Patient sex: F
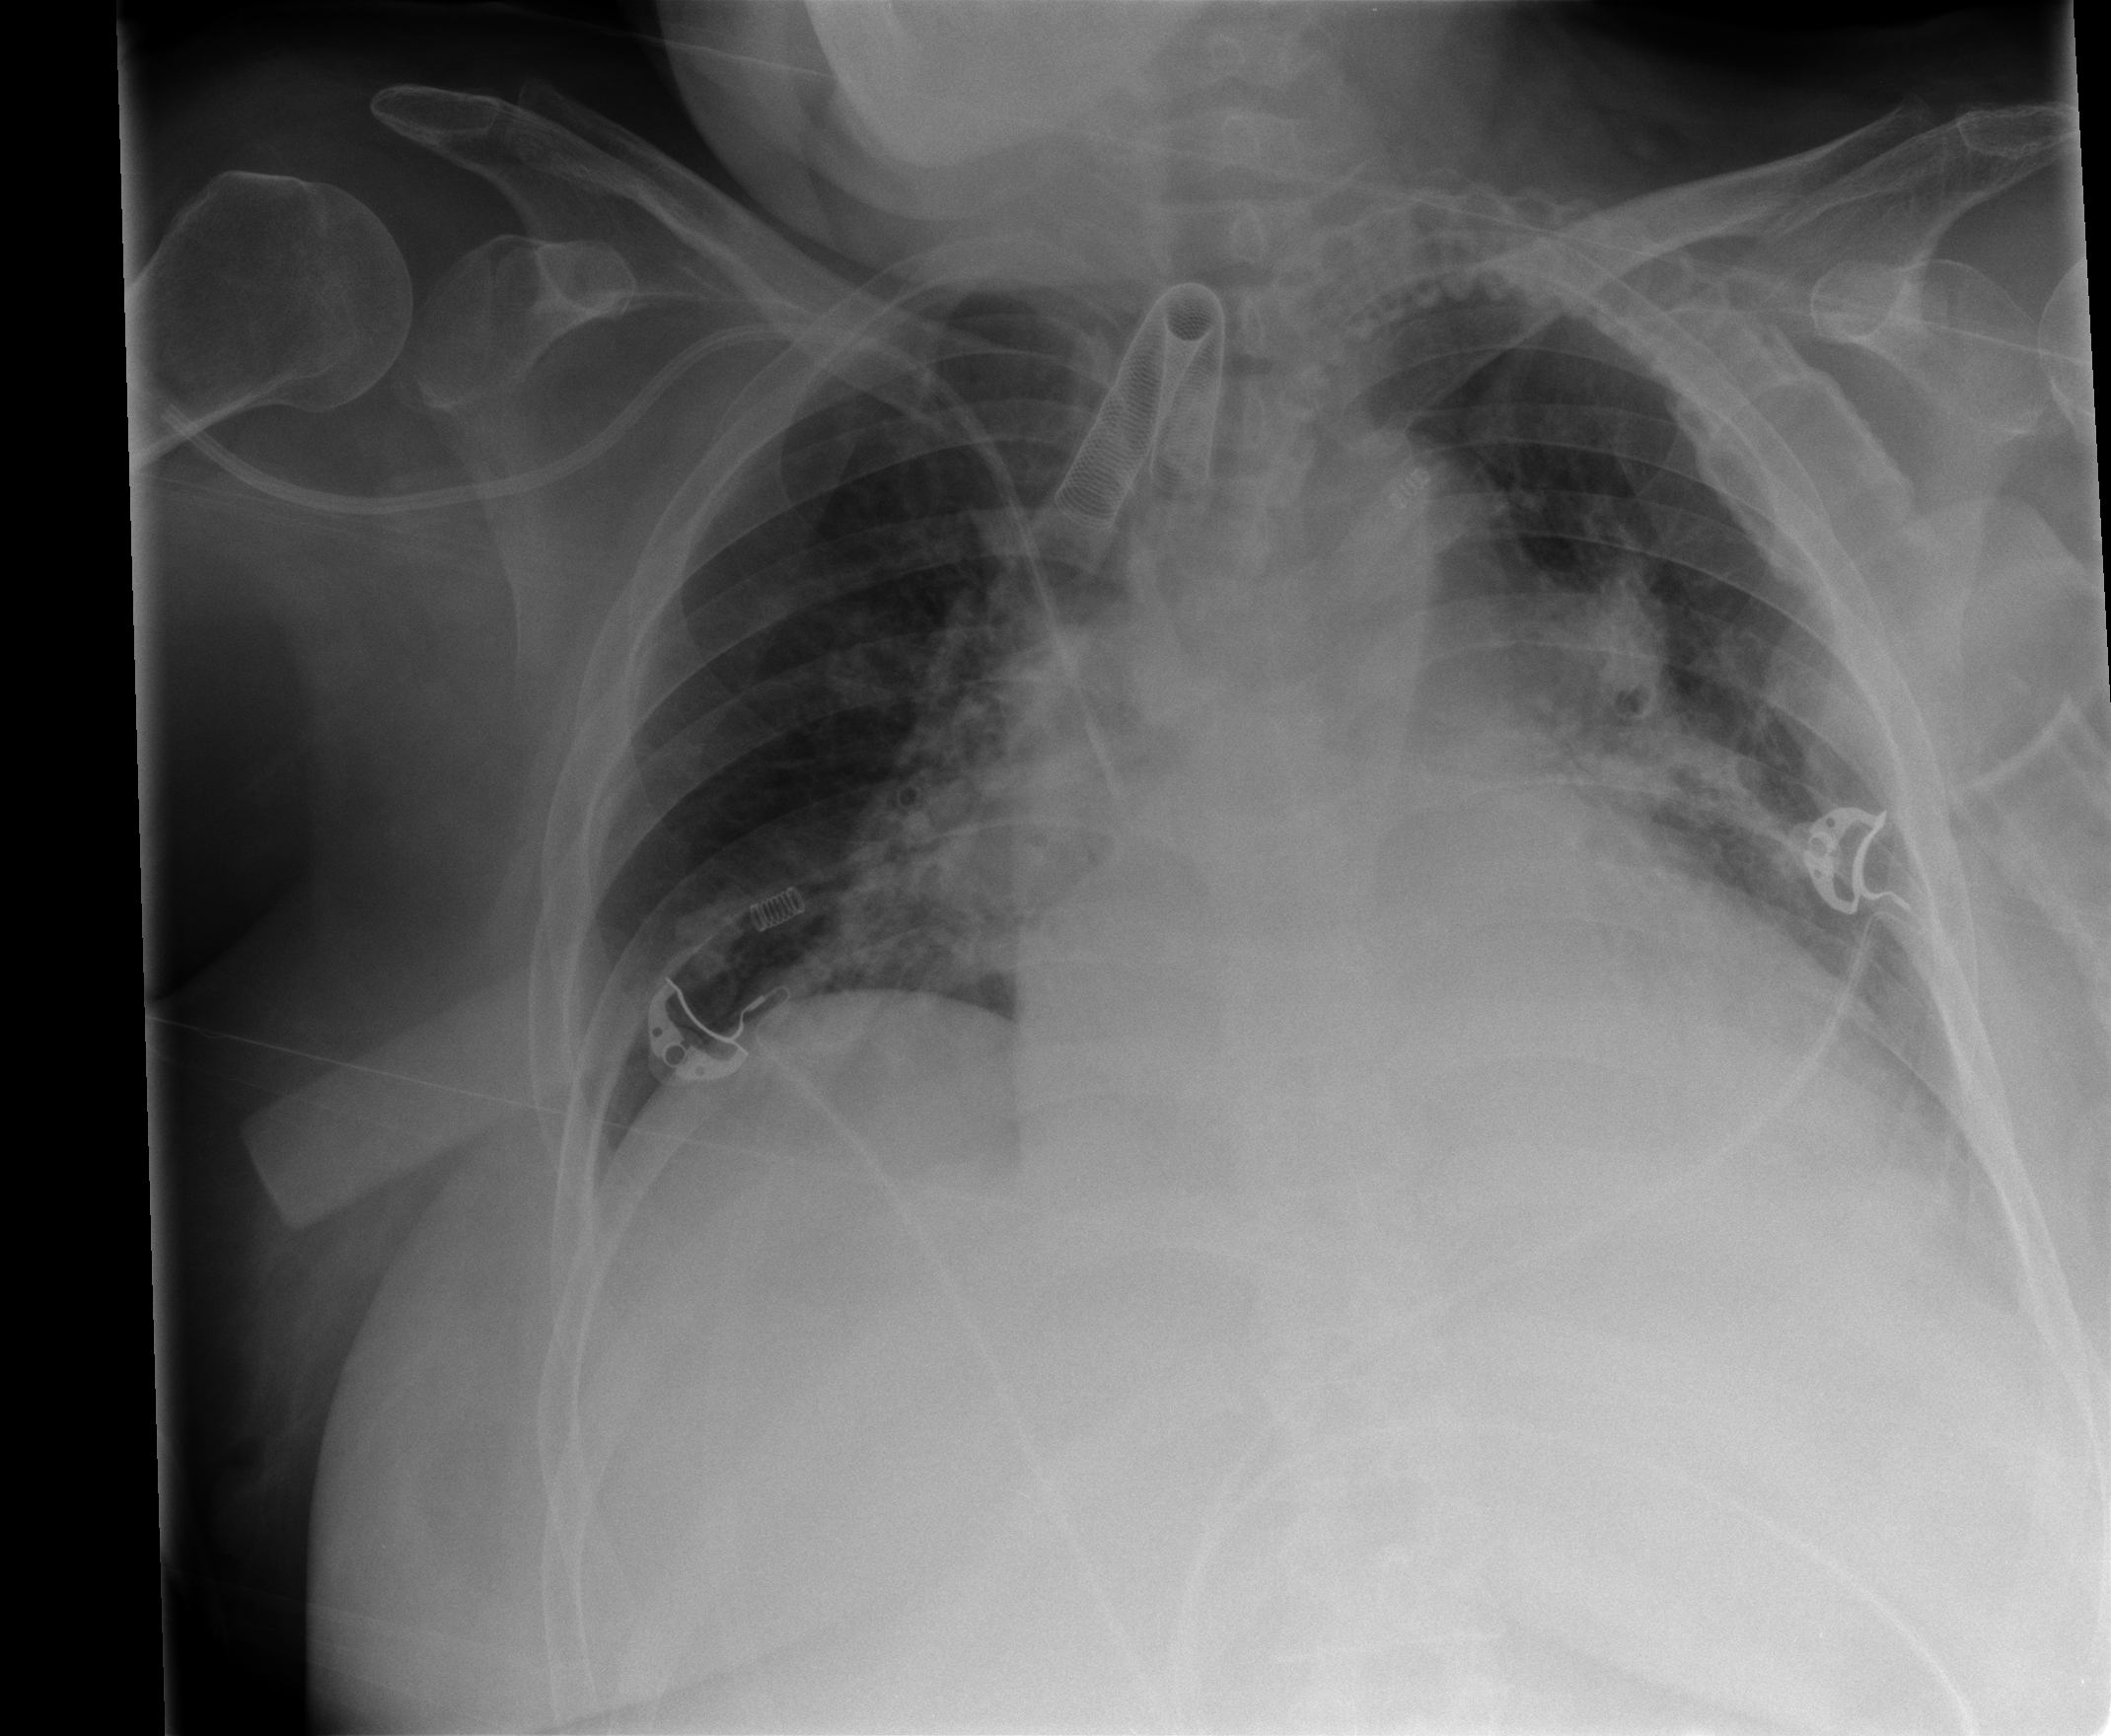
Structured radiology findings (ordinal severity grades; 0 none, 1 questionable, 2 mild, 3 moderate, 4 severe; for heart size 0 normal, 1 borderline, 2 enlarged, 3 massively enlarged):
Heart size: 2
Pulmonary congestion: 2
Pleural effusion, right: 0
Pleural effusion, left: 0
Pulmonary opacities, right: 2
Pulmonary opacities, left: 2
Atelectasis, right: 3
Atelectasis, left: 2